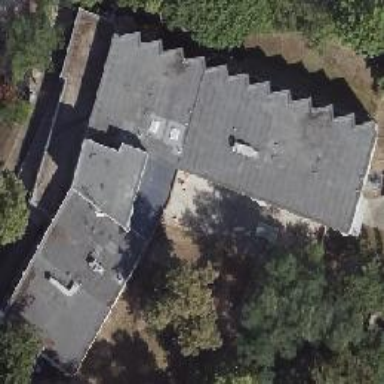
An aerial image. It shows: Hotel building with flat roof.